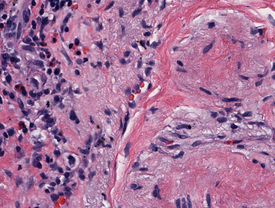
Tumor epithelial tissue: no
Tumor-associated stroma tissue: yes
Normal tissue: no